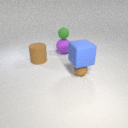
large brown rubber cylinder to the left of large purple rubber sphere